Question: I have added a 'JTable' on the panel in Netbeans.
I have some text fields on the panel too, now I am trying to get all the data from text fields and put it on 'JTable'. I have written the code and the data is showing, but it is not in the format of table: it is something like commas etc..
Please, could you tell me where I am making mistake and why it is not in the shape of table?
This is a snippet of code:
'''
Vector headings=new Vector();
Vector rows=new Vector();
headings.add("Item No");
headings.add("Item Name");
headings.add("Stock");
headings.add("Quantity");
headings.add("Purchase Price");
headings.add("Unit");
headings.add("Amount");
DefaultTableModel dataModel=new DefaultTableModel();
dataModel.addColumn(headings);
Vector row=new Vector();
row.add(this.itemIdTextField.getText());
row.add(this.itemNameTextField.getText());
row.add(this.stockTextField.getText());
row.add(this.quantityTextField.getText());
row.add(this.purchasePriceTextField.getText());
row.add(this.unitTextField.getText());
row.add(this.amountTextField.getText());
rows.add(row);
dataModel.addRow(rows);
this.purchaseTable.setModel(dataModel);
'''

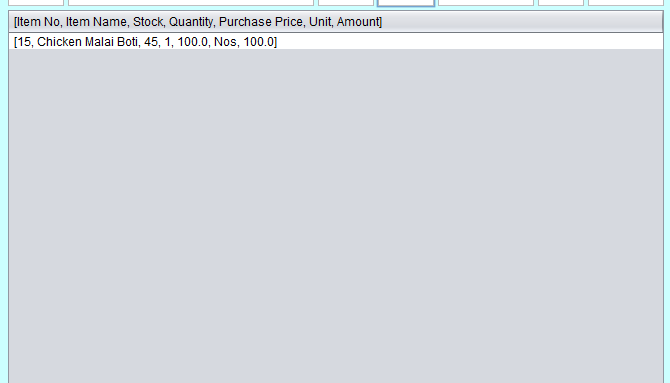
Answer: > could you tell me where I am making mistake and why it is not in the shape of table?
The 'addRow(...)' method is used to add a single row of data to the model, not a Vector of Vectors.
So you don't need the "rows" Vector and the code should just be:
'''
//rows.add(row);
//dataModel.addRow(rows);
dataModel.addRow( row );
'''
And when you create the DefaultTableModel you should be using:
'''
//DefaultTableModel dataModel=new DefaultTableModel();
DefaultTableModel dataModel=new DefaultTableModel(headings, 0);
'''
Or if you really want to create a Vector of Vectors, then you need to create the column and data Vectors first and then create the JTable using:
'''
JTable table = new JTable(rows, headings);
'''
Or you can create the DefaultTableModel first:
'''
DefaultTableModel model = new DefaultTableModel(rows, headings);
JTable table = new JTable( model );
'''